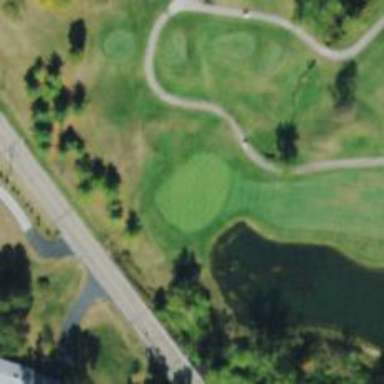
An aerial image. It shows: View of golf hole.